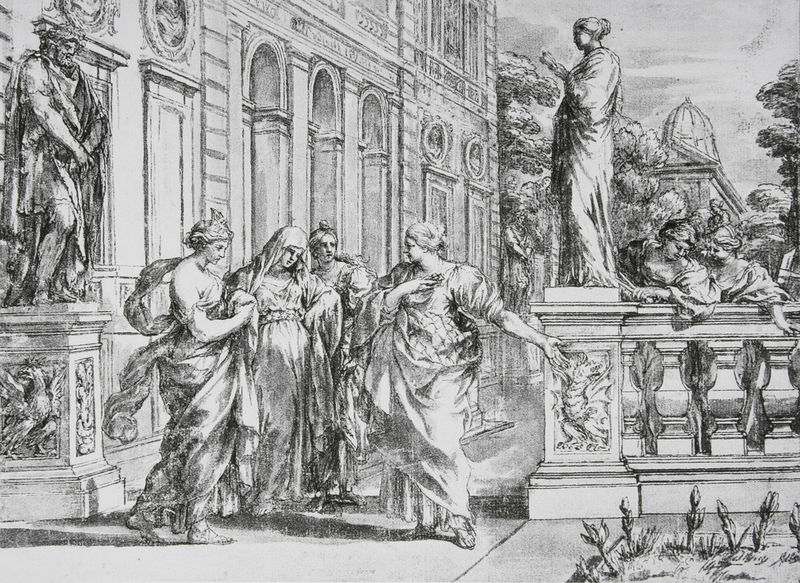
Titel: Allegorie zu Ehren des Hauses Borghese
Künstler: Pietro da Cortona
Standort: Wien
Institution: Graphische Sammlung Albertina
Schlagwörter: adler, baum, gemälde, gruppe, hand, himmel, mann, nackt, schatten, weiß, wolken, bäume, frauen, menschen, blume, blumen, fenster, frau, geste, grau, kleid, kleider, licht, männer, schwarz, strasse, säulen, zeichnung, gebäude, gras, gürtel, haus, schleier, schloss, tuch, weg, zaun, gespräch, alt, jung, alte, architektur, falten, kleidung, sockel, brüstung, büsche, kirche, boden, figur, gewand, adel, gewänder, mutter, pflanzen, front, renaissance, wald, garten, skulptur, statue, relief, taille, papier, bogen, fassade, unterhaltung, grafik, graphik, platz, pilaster, figuren, rundbogen, kuppel, not, treppe, tulpen, kopftuch, geländer, zeigen, schwanger, tor, bögen, tulpe, vier, fugen, stütze, antike, fuss, palast, balustrade, schwarz-weiss, radierung, stich, rom, säulchen, portal, villa, sims, skulpturen, statuen, hintergund, griechen, hilfe, toga, rundbögen, beet, blumenbeet, aussen, antikisierend, johanna, geschosse, vorhof, maria, kupferstich, reliefs, verschleiert, drache, führen, einladung, antikisch, kpftuch, leiten, balluster, geschoß, weisen, freunde, einladen, sokel, stuen, bleistit, beürstung, arkadem